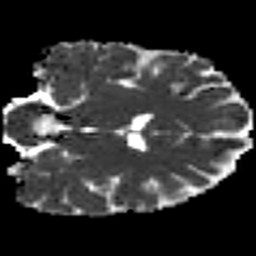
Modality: MD
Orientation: coronal
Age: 27
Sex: female
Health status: ill
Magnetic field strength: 3 T
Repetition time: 8.4 s
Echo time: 0.0926 s